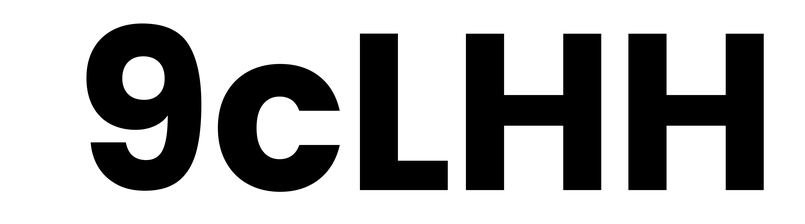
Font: Poppins-Bold